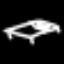
Label: bed